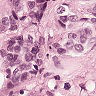
Metastatic tissue present: yes